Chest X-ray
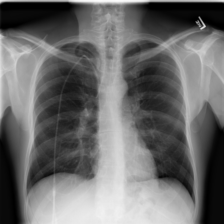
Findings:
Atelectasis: negative
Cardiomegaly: negative
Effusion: negative
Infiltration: negative
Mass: negative
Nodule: negative
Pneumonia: negative
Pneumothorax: negative
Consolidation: negative
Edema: negative
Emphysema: negative
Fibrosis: negative
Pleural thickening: negative
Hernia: negative